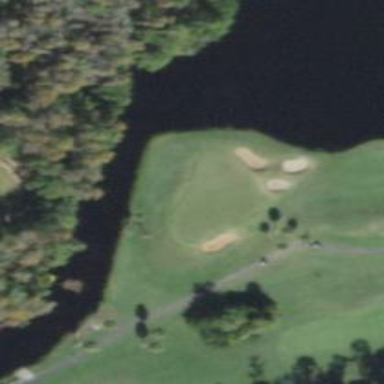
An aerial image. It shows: Golf hole.